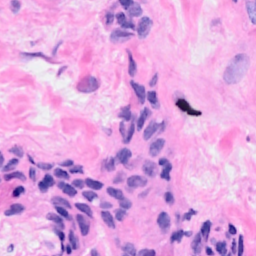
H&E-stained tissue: Breast